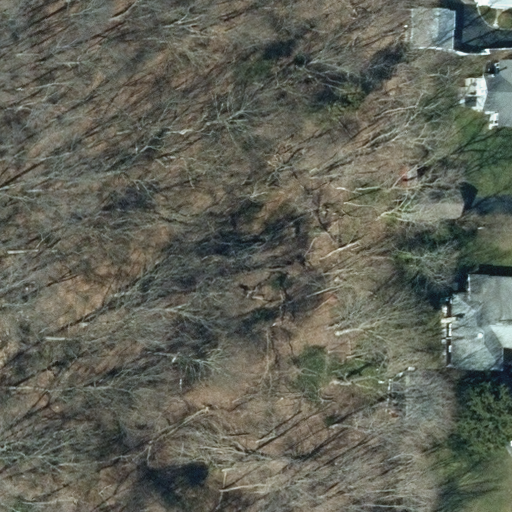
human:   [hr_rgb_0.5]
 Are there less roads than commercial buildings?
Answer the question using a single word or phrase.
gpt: no

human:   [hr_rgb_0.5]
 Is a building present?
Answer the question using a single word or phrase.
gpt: yes

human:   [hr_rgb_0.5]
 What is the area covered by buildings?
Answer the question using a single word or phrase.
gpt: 293m2

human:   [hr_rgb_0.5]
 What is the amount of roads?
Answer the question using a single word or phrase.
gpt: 1

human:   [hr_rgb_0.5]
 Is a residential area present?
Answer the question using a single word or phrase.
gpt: yes

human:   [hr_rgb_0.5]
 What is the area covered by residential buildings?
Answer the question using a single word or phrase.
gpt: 106m2

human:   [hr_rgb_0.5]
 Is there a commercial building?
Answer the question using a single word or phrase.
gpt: no

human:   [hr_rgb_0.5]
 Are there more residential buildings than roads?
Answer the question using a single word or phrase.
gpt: yes

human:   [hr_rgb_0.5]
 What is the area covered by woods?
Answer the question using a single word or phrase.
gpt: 9151m2

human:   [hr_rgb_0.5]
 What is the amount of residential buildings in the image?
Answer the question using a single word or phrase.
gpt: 3

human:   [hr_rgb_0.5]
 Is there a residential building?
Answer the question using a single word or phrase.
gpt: yes

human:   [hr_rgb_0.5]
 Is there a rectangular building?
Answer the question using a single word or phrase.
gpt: yes

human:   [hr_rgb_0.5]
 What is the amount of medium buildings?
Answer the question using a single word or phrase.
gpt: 0

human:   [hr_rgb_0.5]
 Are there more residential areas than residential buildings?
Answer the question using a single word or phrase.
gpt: no

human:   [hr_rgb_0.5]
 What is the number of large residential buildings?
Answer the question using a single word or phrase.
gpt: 0

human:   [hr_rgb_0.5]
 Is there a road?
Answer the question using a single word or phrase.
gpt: yes

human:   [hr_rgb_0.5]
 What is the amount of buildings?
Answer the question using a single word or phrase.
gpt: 6

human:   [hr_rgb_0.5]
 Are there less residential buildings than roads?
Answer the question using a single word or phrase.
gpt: no

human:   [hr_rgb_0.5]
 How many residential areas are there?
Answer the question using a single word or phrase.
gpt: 1

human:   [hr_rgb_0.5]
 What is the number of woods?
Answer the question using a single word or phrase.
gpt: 1

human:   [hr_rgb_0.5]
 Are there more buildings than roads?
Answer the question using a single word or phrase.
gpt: yes

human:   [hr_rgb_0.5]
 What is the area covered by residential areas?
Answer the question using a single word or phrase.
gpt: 10637m2

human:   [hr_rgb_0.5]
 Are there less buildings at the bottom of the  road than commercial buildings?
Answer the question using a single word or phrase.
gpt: no

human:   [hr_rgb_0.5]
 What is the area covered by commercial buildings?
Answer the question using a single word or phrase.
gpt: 0m2

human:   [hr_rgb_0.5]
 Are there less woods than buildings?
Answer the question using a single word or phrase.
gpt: yes

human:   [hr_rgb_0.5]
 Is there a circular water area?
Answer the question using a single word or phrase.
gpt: no

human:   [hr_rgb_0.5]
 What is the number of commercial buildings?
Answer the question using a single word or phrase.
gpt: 0

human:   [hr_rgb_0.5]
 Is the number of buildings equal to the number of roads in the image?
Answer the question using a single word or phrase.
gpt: no

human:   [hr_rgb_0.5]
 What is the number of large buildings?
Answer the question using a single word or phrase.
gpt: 0

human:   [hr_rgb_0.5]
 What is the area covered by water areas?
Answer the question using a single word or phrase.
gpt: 0m2

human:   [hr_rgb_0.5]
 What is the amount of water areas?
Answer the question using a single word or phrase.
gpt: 0

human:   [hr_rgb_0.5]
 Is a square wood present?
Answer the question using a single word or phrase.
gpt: no

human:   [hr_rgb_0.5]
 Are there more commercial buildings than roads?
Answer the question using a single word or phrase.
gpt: no

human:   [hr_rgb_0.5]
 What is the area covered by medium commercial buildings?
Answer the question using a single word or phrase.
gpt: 0m2

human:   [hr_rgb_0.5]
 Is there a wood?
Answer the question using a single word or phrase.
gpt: yes

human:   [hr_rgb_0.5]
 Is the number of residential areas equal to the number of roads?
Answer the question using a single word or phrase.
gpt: yes

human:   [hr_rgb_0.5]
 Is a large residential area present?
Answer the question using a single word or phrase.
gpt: yes

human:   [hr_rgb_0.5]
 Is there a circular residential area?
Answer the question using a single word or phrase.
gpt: no

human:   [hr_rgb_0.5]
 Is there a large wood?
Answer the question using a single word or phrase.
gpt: yes

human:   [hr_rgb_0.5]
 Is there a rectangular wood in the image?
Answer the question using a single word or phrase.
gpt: yes

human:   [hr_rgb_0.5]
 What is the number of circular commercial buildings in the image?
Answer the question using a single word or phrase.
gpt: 0

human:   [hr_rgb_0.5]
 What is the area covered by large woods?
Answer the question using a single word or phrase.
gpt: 9151m2

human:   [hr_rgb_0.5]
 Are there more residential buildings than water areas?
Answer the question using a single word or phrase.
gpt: yes

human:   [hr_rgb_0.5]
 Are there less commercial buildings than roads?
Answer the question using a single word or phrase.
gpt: yes

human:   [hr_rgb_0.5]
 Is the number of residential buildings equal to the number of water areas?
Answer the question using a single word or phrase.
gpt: no

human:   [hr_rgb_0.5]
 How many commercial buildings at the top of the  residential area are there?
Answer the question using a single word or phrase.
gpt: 0

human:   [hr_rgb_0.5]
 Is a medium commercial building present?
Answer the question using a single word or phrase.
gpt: no

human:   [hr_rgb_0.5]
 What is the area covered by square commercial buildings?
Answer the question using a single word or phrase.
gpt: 0m2

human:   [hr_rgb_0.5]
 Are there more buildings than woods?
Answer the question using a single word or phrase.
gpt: yes

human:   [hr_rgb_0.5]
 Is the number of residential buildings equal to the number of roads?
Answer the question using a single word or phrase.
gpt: no

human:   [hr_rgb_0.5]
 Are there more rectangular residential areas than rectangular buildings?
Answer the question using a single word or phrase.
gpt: no

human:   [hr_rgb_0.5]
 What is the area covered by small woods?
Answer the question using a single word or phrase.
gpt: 0m2

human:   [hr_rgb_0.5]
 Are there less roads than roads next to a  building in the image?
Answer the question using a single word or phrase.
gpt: no

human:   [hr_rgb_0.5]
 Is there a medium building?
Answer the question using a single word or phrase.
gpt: no

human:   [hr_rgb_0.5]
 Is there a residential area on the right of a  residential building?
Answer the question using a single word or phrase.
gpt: no

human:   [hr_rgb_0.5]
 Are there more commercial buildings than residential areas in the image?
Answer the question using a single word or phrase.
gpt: no

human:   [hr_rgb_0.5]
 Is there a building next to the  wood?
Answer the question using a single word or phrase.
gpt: yes

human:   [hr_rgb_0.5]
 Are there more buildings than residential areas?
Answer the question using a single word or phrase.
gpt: yes

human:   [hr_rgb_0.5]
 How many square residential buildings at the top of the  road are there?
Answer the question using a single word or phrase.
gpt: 0

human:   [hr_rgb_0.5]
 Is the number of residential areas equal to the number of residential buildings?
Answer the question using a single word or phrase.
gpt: no

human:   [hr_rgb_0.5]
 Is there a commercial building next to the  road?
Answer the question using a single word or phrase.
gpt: no

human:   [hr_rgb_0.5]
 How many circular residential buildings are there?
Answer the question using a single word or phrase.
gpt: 0

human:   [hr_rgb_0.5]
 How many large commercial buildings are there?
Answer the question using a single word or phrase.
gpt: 0

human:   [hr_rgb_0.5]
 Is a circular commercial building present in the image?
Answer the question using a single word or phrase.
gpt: no